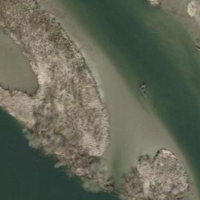
EUNIS habitat code: 15
Species observed at this site:
Phalacrocorax carbo
Larus michahellis
Cygnus olor
Ardea alba
Anas platyrhynchos
Milvus migrans
Milvus milvus
Aythya fuligula
Buteo buteo
Bubulcus ibis